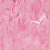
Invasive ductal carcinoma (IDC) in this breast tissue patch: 0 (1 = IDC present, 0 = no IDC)